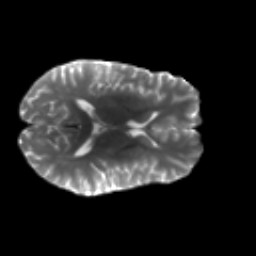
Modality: T2w
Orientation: axial
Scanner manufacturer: siemens
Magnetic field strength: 3 T
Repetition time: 4.16 s
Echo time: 0.0806 s